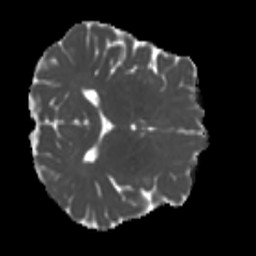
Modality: MD
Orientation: axial
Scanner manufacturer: siemens
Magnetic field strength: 3 T
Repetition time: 4 s
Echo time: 0.0594 s